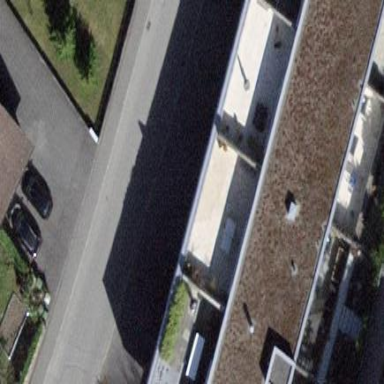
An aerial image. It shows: Residential building.